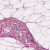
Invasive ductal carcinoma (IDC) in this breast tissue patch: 0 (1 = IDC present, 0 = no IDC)